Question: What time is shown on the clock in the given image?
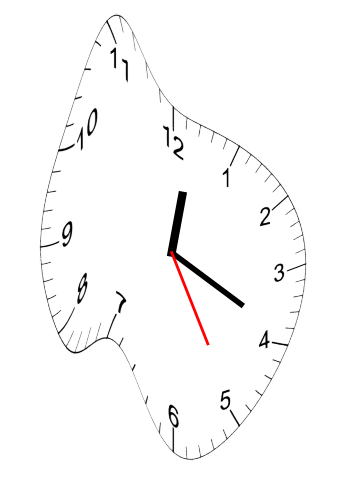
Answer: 12:19:25